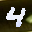
Label: 4